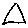
Label: triangle